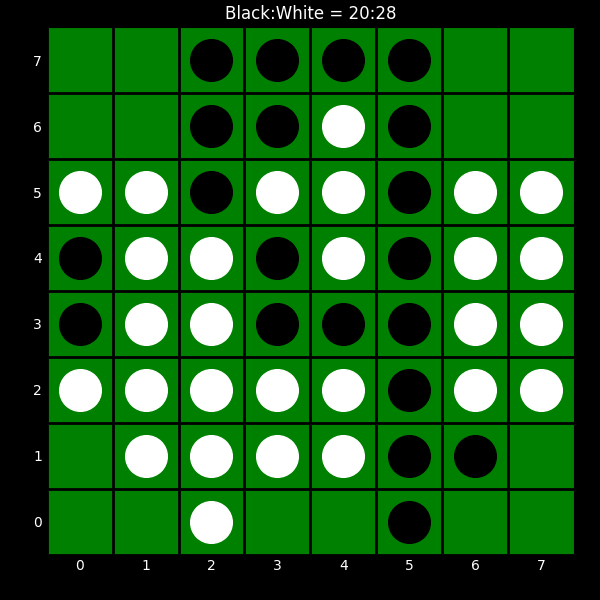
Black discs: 20
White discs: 28